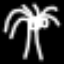
Label: palm tree